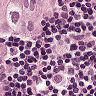
Metastatic tissue present: yes